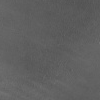
Atmospheric dust classification: not_dusty